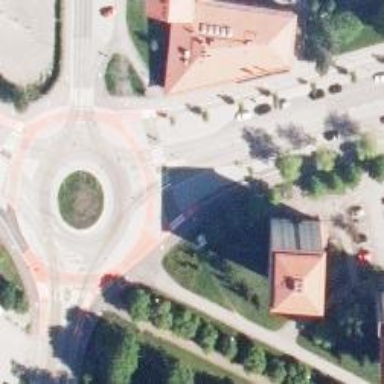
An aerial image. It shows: Uncontrolled crossing on the road.